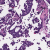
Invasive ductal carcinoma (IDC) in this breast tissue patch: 1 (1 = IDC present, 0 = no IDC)